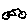
Label: house